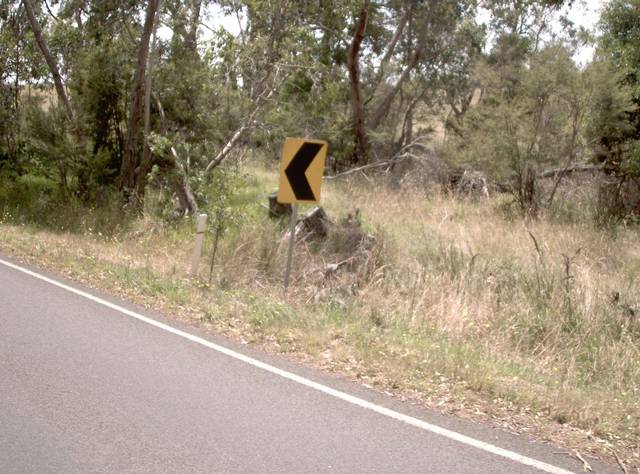
Region: Australia
Coordinates: -38.133, 146.275